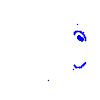
Particle: electron